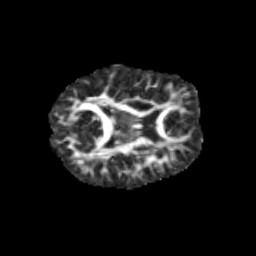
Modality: FA
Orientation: axial
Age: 9
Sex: female
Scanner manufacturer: siemens
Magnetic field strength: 3 T
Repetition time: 3.8 s
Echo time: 0.07 s